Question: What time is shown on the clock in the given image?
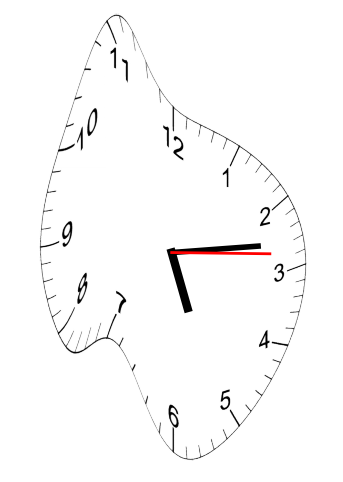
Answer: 05:13:14